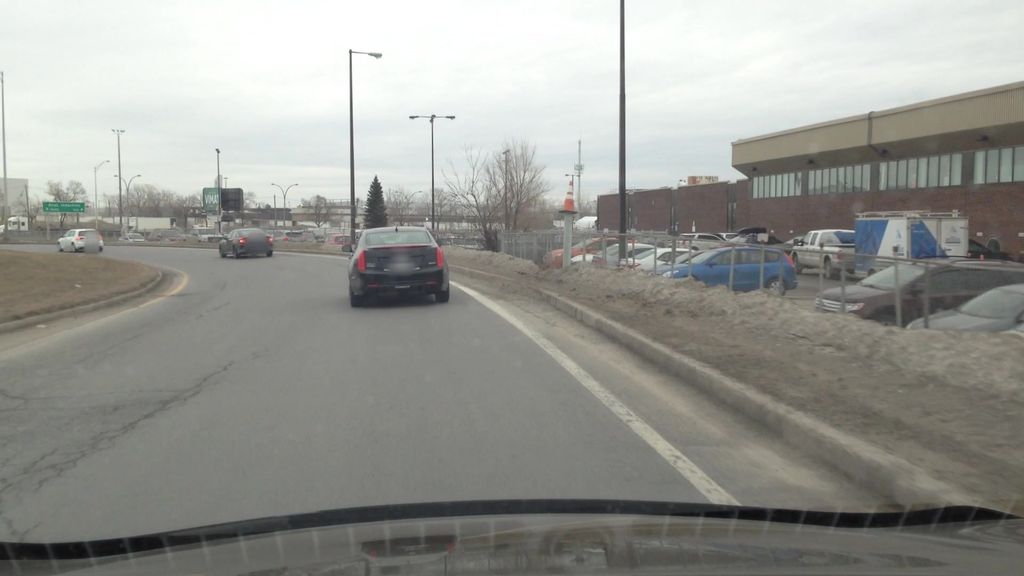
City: montreal